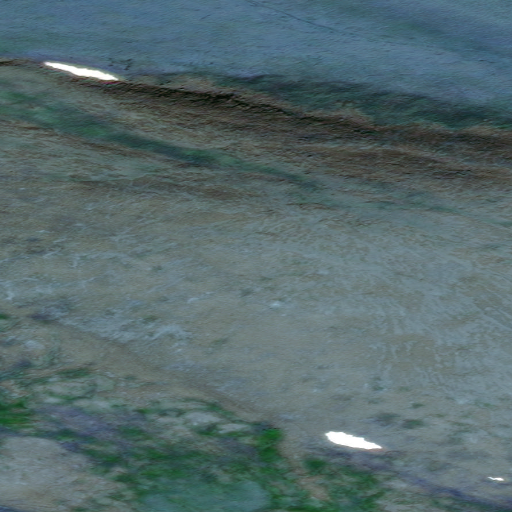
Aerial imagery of mountain in Alaska named Ammerman Mountain containing only unknown